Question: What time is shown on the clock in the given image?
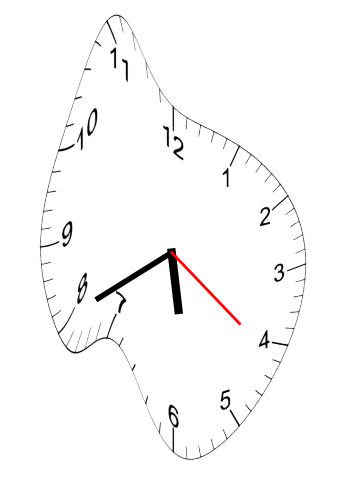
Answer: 05:40:21